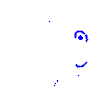
Particle: kaon